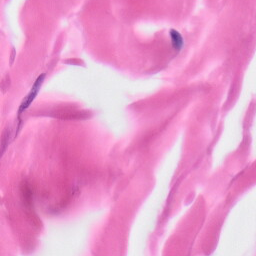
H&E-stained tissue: Skin